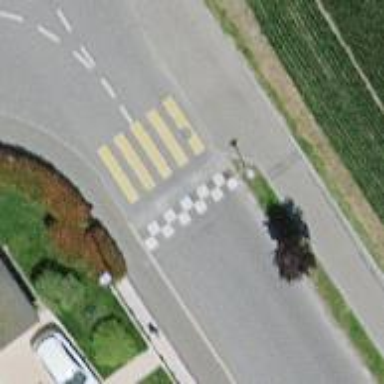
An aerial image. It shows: Marked crossing on the road.